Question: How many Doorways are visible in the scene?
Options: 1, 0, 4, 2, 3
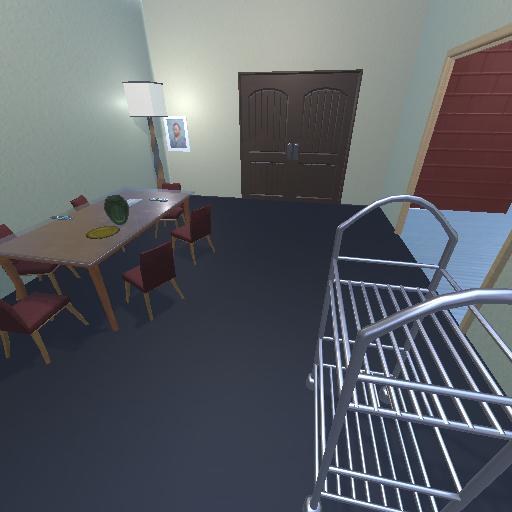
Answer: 1